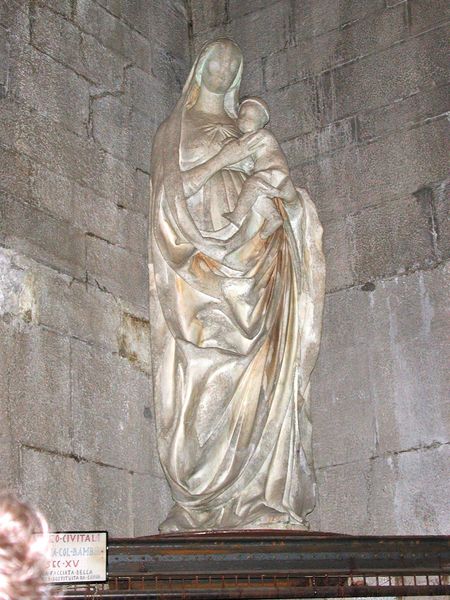
Titel: Madonna mit Kind
Künstler: Luca della Robbia
Standort: Lucca, S. Michele in Foro (EU - I)
Schlagwörter: blau, kopf, umhang, weiß, braun, frau, haar, holz, kleid, marmor, rot, tuch, haube, blond, wand, arm, falten, gesicht, halten, sockel, stehen, stein, steine, bild, kirche, figur, gewand, gold, haare, mantel, kind, mutter, skulptur, statue, ecke, modern, mauer, baby, palme, faltenwurf, plastik, plinthe, podest, foto, fotografie, oben, photographie, fugen, fuss, stern, beton, photo, flecken, quader, christus, jesus, fleckig, gips, heilig, maria, madonna, jesuskind, schrifttafel, rundplastik, rost, gewandt, osteuropa, vollplastik, blitzlicht, mantell, vitali, betonmauer